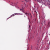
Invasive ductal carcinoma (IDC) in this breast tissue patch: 0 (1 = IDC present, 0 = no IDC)